Chest X-ray. View position: PA
Patient age: 22
Patient sex: M
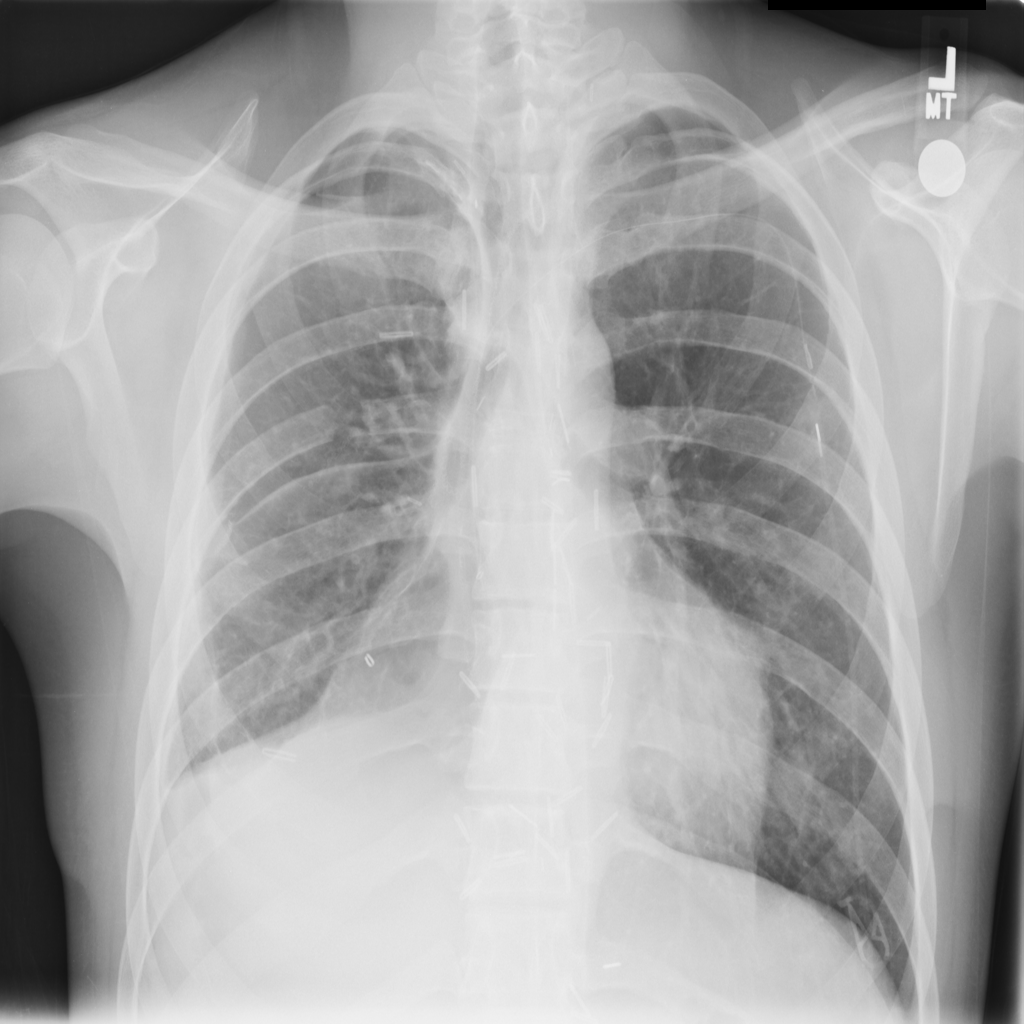
Finding: Pneumothorax